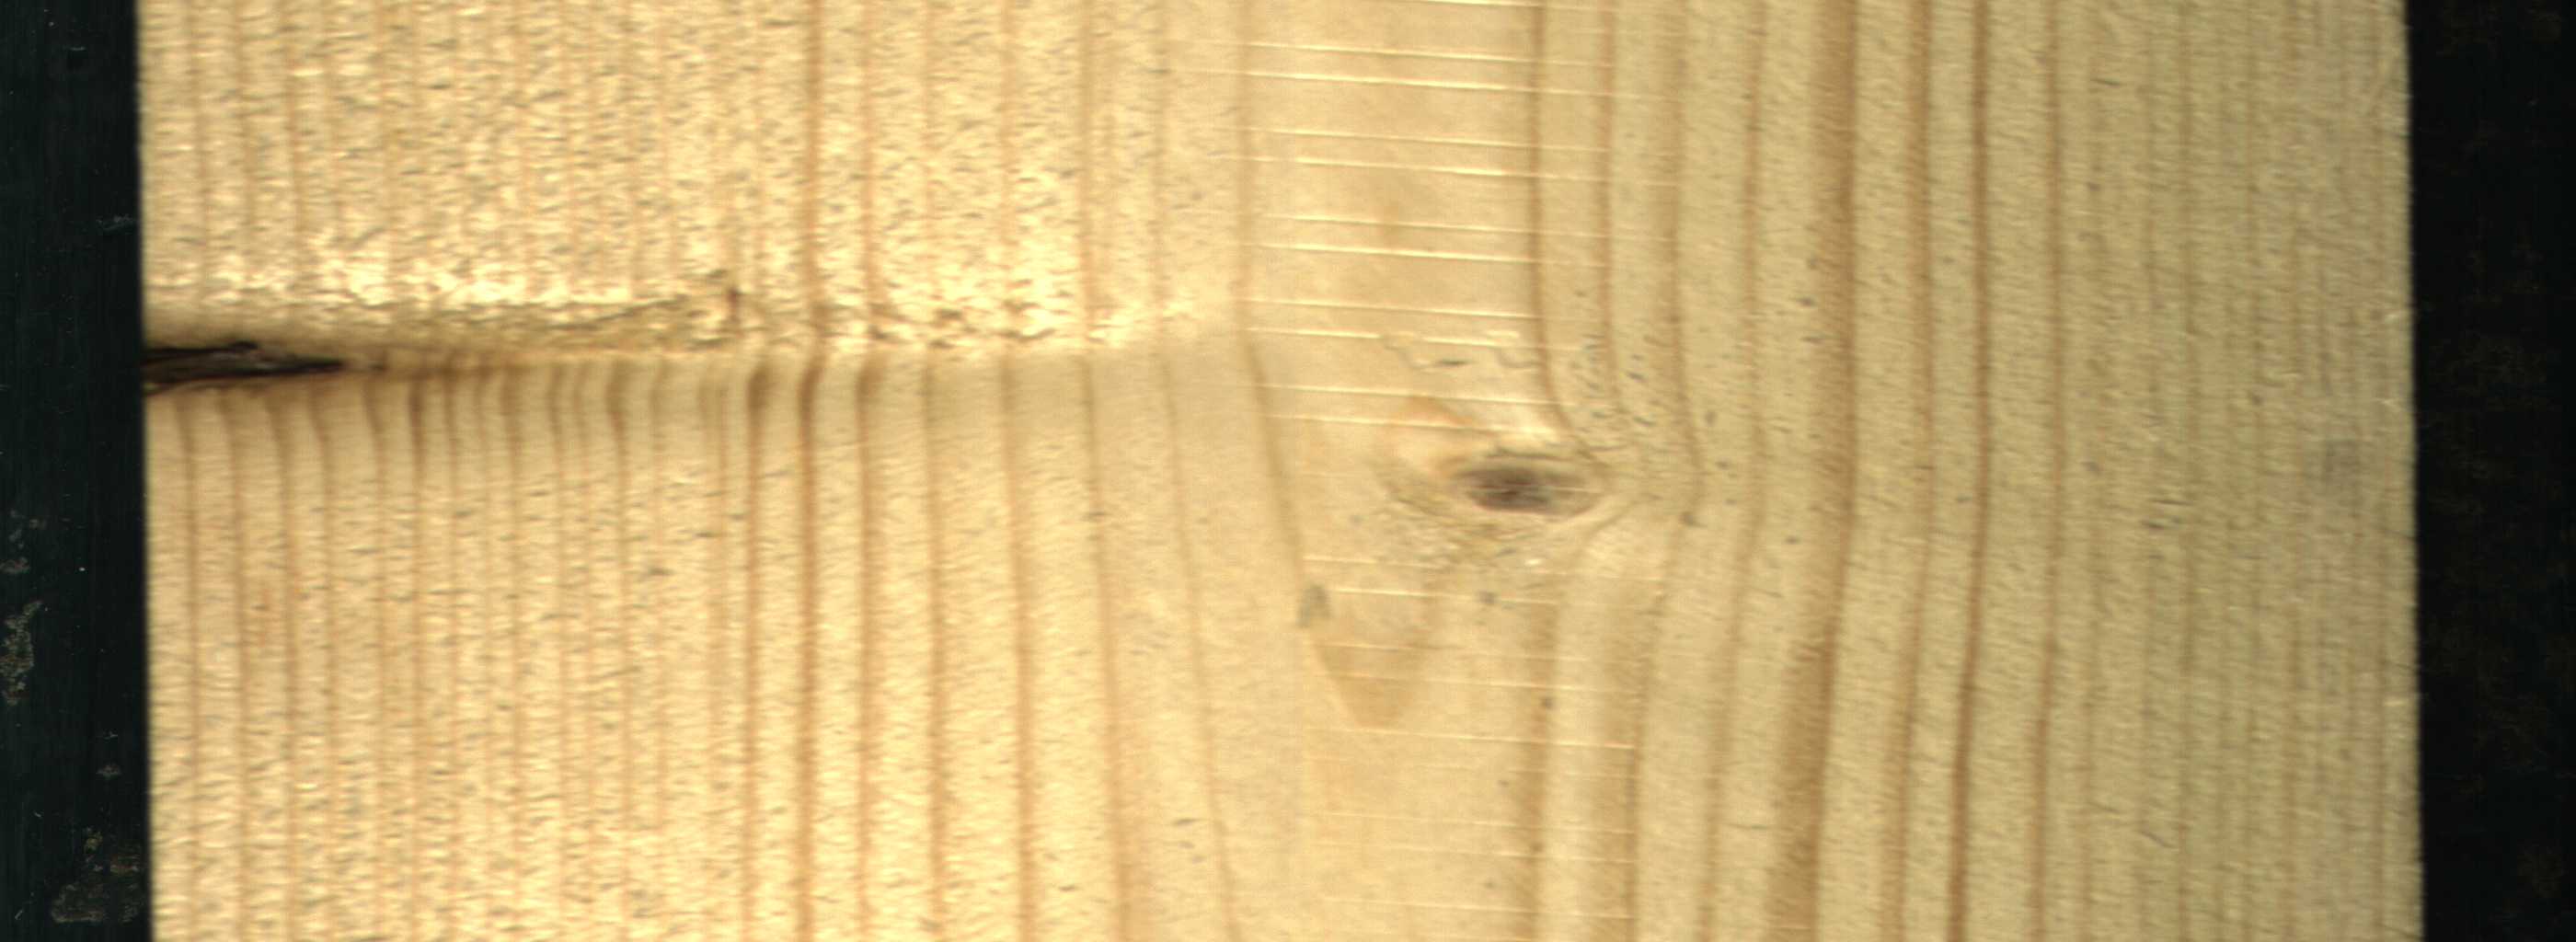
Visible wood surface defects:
Dead_Knot
Live_Knot